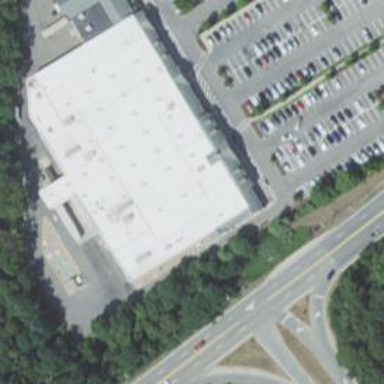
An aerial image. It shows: Supermarket.